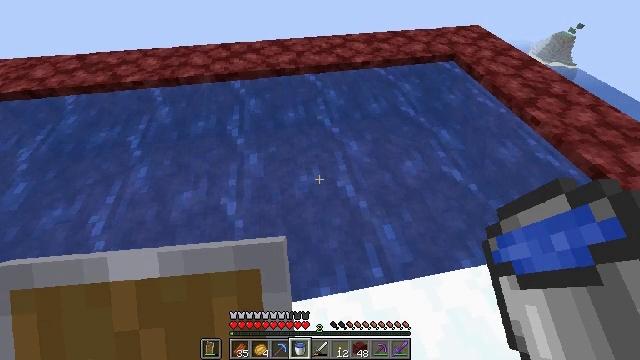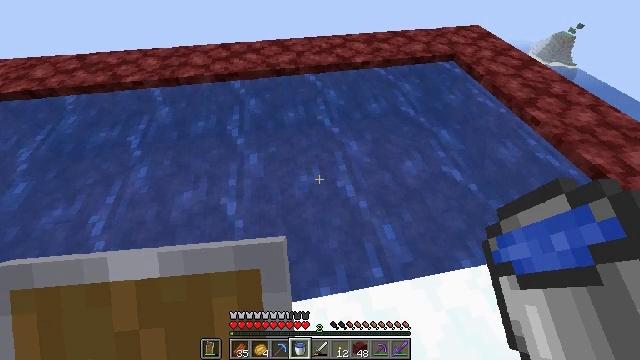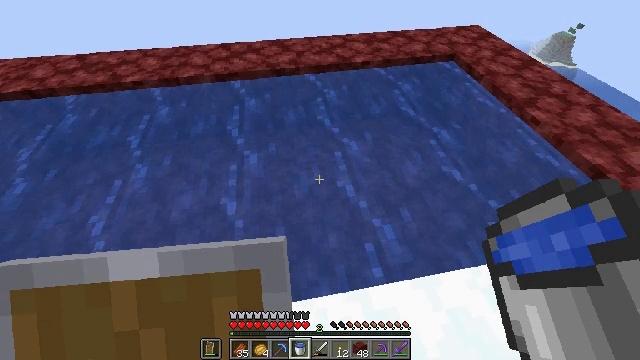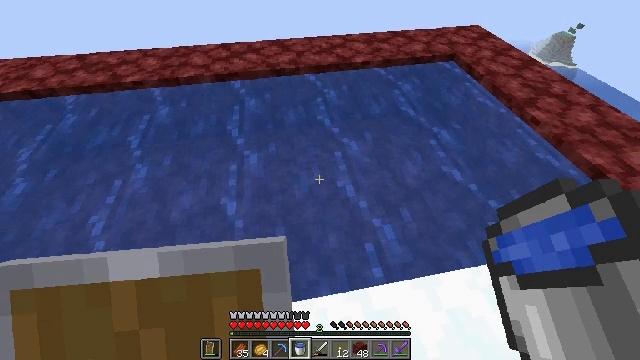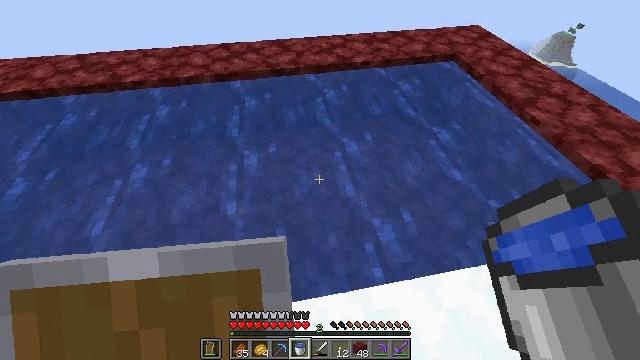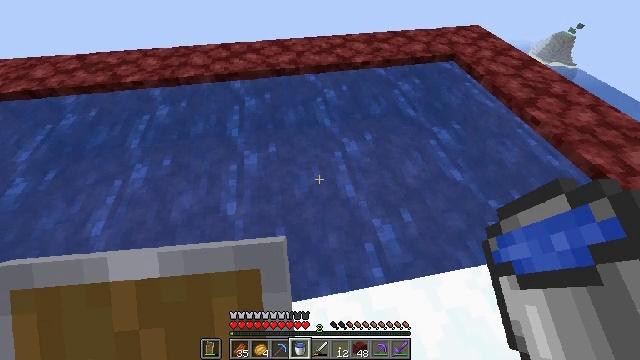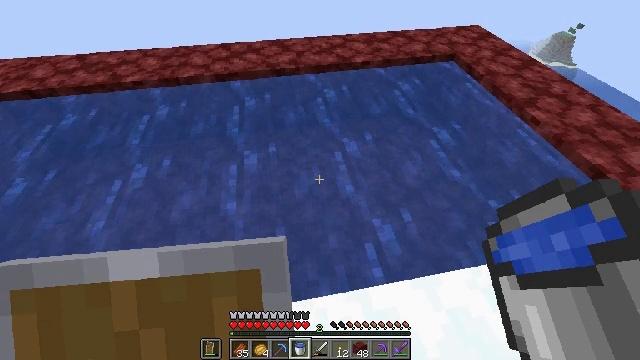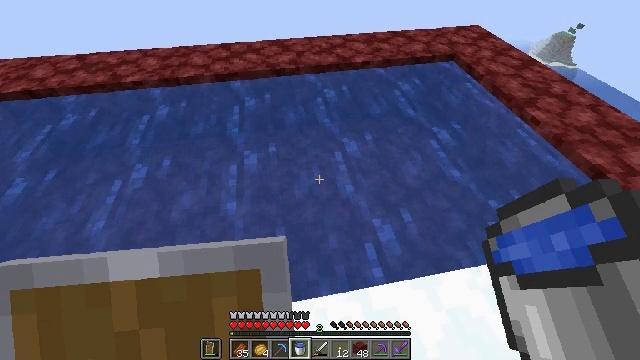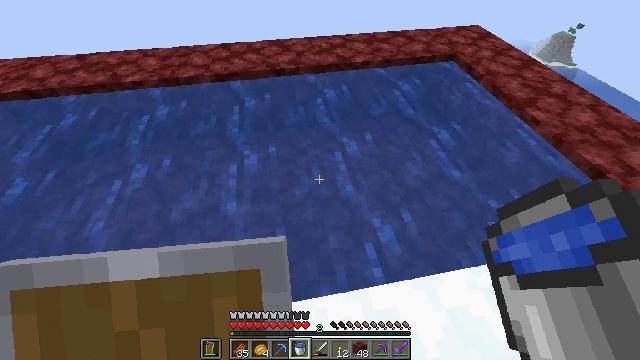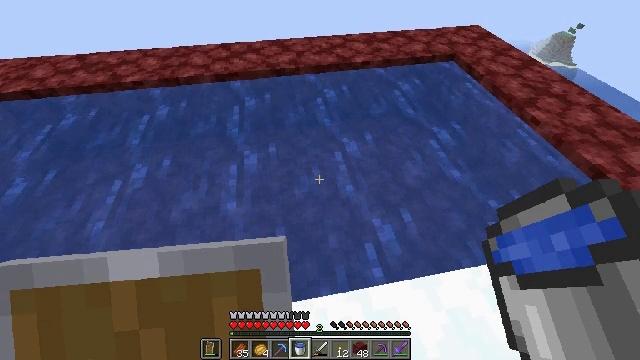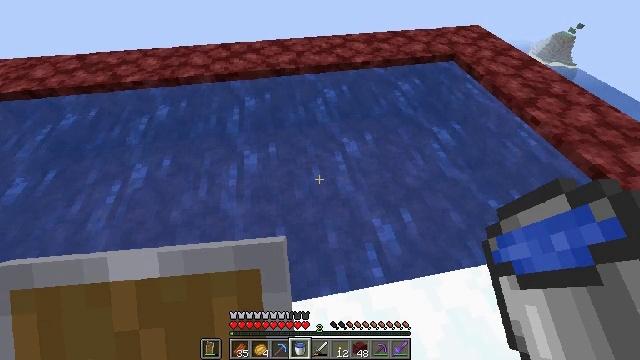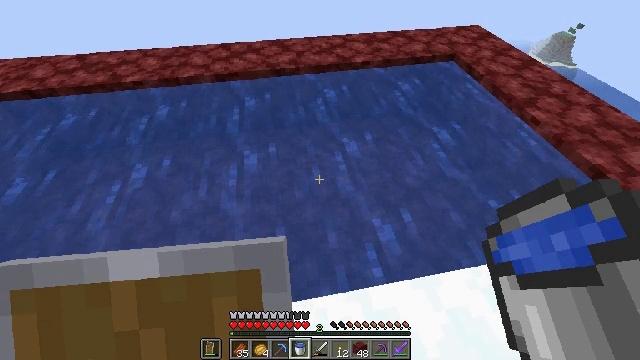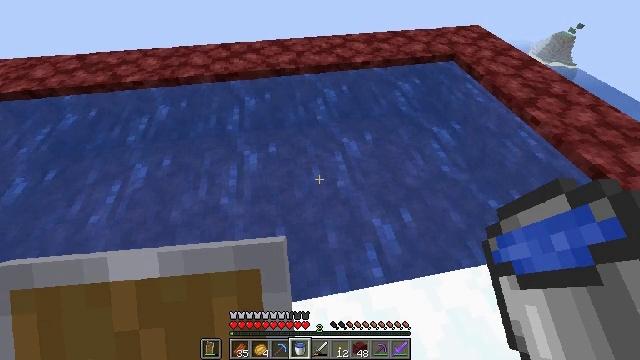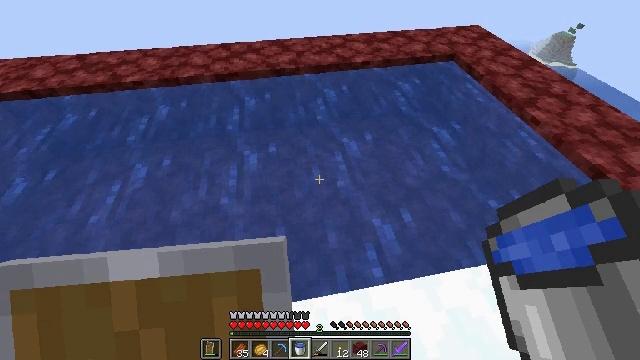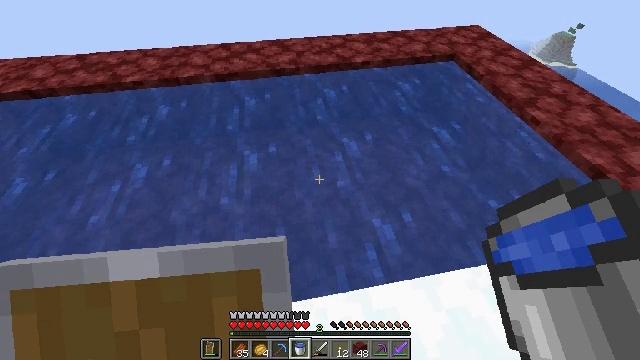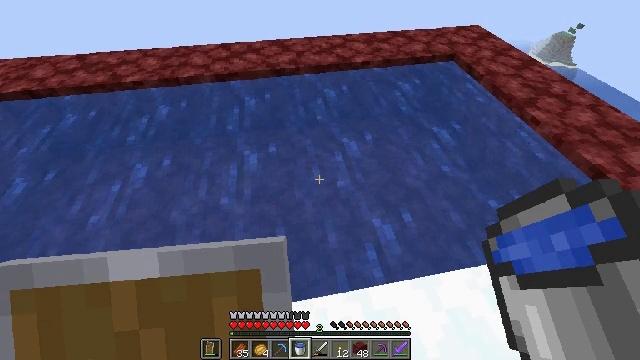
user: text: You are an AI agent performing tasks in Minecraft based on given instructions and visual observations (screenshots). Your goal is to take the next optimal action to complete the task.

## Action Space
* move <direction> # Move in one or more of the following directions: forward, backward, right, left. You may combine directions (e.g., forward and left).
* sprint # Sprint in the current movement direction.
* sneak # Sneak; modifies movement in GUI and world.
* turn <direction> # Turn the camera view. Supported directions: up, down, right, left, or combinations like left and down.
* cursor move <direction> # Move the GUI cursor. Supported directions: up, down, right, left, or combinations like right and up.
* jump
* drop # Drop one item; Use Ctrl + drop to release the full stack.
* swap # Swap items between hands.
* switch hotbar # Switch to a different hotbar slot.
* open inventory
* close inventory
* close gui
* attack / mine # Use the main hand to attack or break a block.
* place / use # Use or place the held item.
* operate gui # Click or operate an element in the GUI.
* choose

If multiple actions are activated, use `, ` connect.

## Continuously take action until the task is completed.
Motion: motion action
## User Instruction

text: Attack the ice to clear a path.
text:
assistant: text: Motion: no_op
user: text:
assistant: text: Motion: no_op
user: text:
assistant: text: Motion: no_op
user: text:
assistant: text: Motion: no_op
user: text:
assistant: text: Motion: no_op
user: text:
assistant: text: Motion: no_op
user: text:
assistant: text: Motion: no_op
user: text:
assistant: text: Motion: no_op
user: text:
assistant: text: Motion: no_op
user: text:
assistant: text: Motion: no_op
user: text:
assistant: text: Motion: no_op
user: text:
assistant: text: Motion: no_op
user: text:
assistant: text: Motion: no_op
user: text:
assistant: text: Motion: no_op
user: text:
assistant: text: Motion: no_op
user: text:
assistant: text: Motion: no_op
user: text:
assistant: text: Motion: no_op
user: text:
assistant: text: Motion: no_op
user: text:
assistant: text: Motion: no_op
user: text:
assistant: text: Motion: no_op
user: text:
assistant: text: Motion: no_op
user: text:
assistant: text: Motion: no_op
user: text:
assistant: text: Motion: no_op
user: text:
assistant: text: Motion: no_op
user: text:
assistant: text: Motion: no_op
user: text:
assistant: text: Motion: no_op
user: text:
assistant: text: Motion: no_op
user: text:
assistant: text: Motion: no_op
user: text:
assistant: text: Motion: no_op
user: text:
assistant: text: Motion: no_op